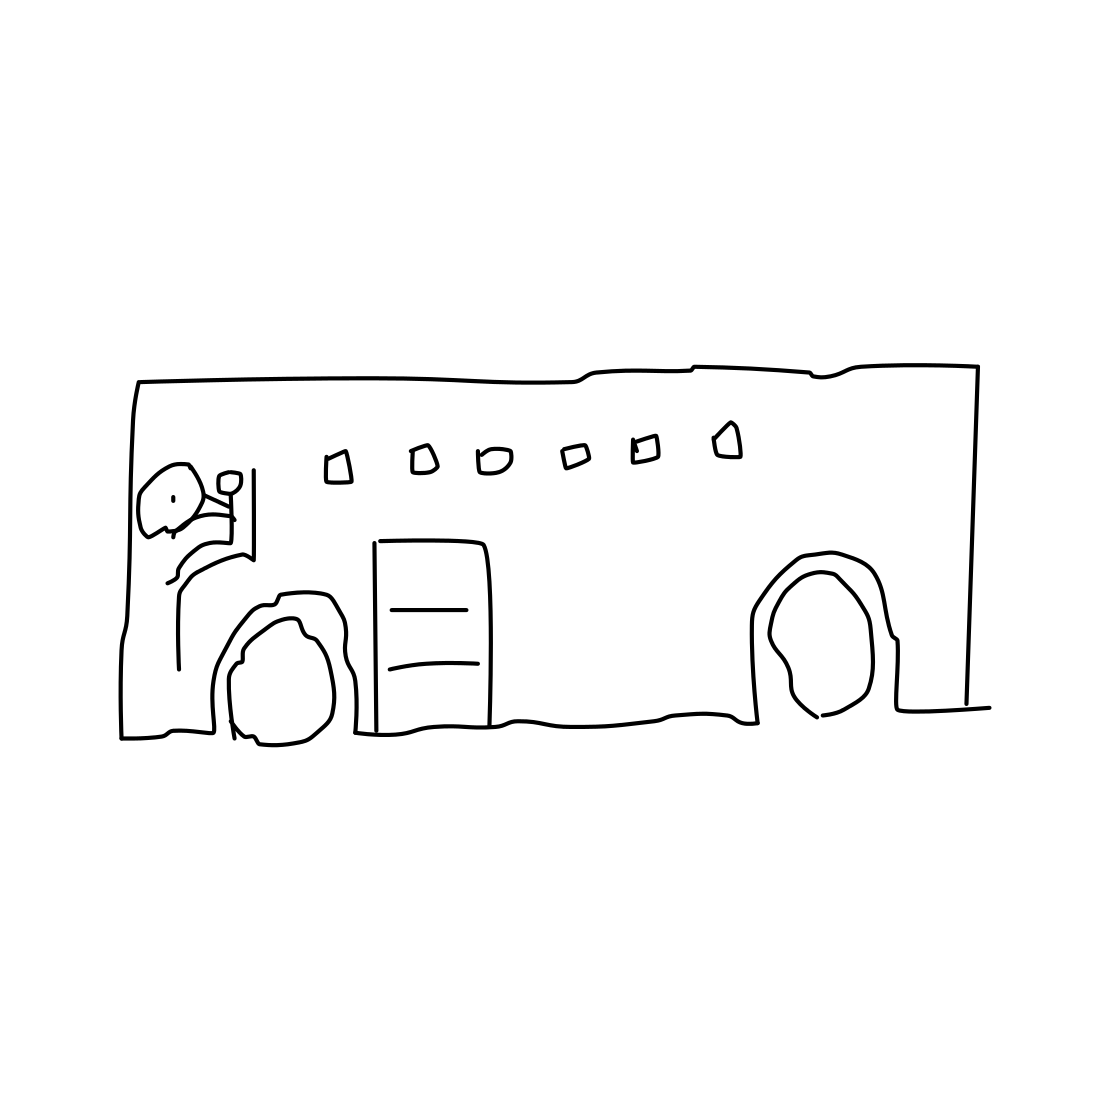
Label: bus